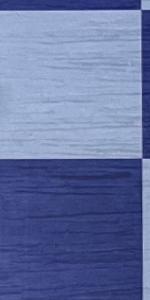
Label: Empty